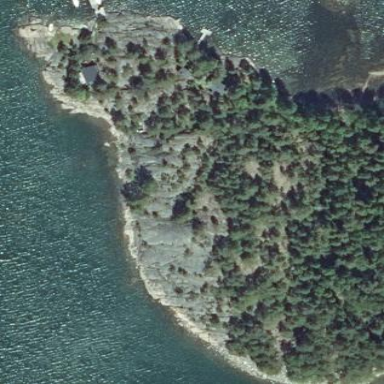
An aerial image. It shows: Landscape dominated by bare rock.